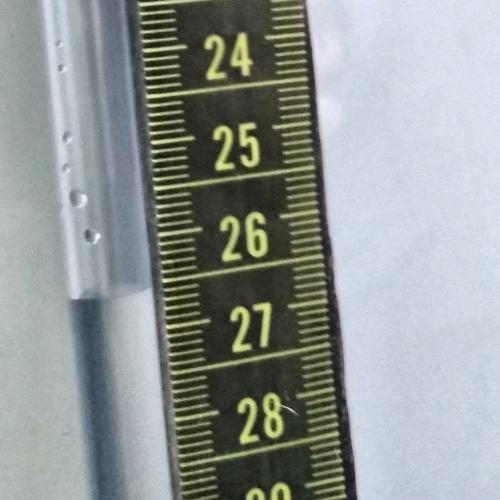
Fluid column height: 26.5 cm